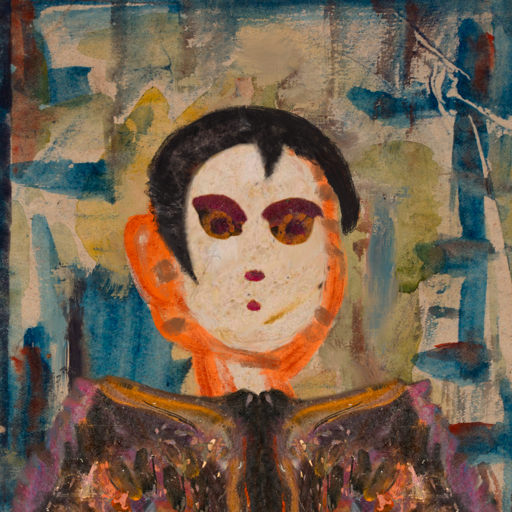
Background: Orphan, Head And Neck Front: Rupkatha, Face Front: Doll, Bust: Gypsy_Queen, Hair Front: Roy_Bahadur, Head Accessory: Blank, Second Necklace: Blank, Necklace: Blank, Baby: Blank